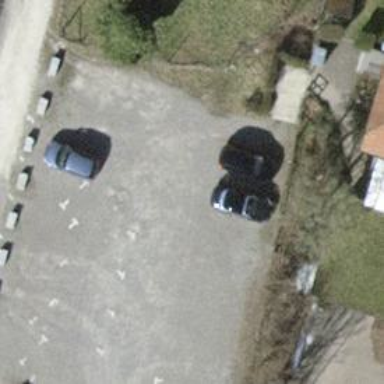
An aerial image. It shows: Recycling container at amenity designated for recycling.